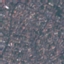
Land use / land cover class: Residential